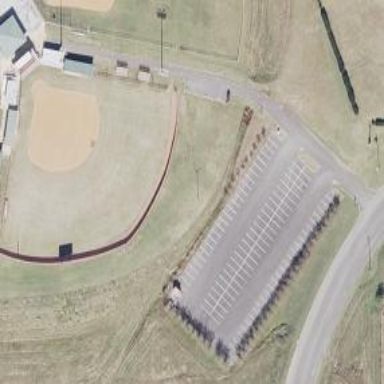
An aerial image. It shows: Softball pitch for leisure sports.